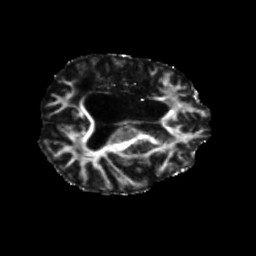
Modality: FA
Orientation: axial
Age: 31
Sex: female
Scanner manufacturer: siemens
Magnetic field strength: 3 T
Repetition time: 5.25 s
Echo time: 0.08 s